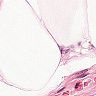
Metastatic tissue present: no